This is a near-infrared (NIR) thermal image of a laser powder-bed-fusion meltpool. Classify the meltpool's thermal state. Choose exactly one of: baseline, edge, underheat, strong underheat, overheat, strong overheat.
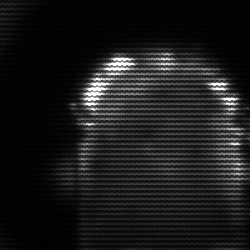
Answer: baseline